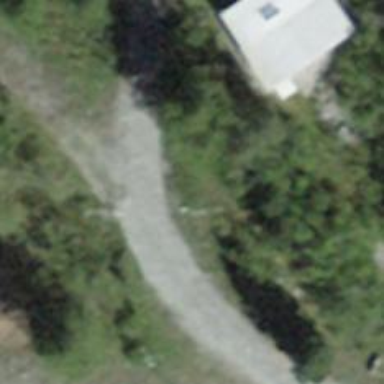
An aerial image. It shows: Service road with fine gravel surface.